Question: I wrote some code for relativelayout in android but without xml and following is the code i used.
'''
package layout.program;
import android.app.Activity;
import android.os.Bundle;
import android.view.ViewGroup.LayoutParams;
import android.widget.Button;
import android.widget.EditText;
import android.widget.RelativeLayout;
import android.widget.TextView;
public class Relativelayout extends Activity{
public void onCreate(Bundle savedInstanceState){
super.onCreate(savedInstanceState);
//setContentView(R.layout.relativelayout);
RelativeLayout relativelayout=new RelativeLayout(this);
RelativeLayout.LayoutParams layoutparams=new RelativeLayout.LayoutParams(LayoutParams.WRAP_CONTENT, LayoutParams.WRAP_CONTENT);
TextView textview=new TextView(this);
textview.setText("TopLeft");
textview.setId(1);
RelativeLayout.LayoutParams textviewparams=new RelativeLayout.LayoutParams(LayoutParams.WRAP_CONTENT, LayoutParams.WRAP_CONTENT);
textviewparams.addRule(RelativeLayout.ALIGN_PARENT_TOP);
textviewparams.addRule(RelativeLayout.ALIGN_PARENT_LEFT);
relativelayout.addView(textview, textviewparams);
TextView textview2=new TextView(this);
textview2.setText("TopRight");
RelativeLayout.LayoutParams textviewparams2=new RelativeLayout.LayoutParams(LayoutParams.WRAP_CONTENT, LayoutParams.WRAP_CONTENT);
textviewparams2.addRule(RelativeLayout.ALIGN_PARENT_TOP);
textviewparams2.addRule(RelativeLayout.ALIGN_PARENT_RIGHT);
relativelayout.addView(textview2, textviewparams2);
TextView textview3=new TextView(this);
textview3.setText("BottomRight");
RelativeLayout.LayoutParams textviewparams3=new RelativeLayout.LayoutParams(LayoutParams.WRAP_CONTENT, LayoutParams.WRAP_CONTENT);
textviewparams3.addRule(RelativeLayout.ALIGN_PARENT_BOTTOM);
textviewparams3.addRule(RelativeLayout.ALIGN_PARENT_RIGHT);
relativelayout.addView(textview3, textviewparams3);
TextView textview4=new TextView(this);
textview4.setText("BottomLeft");
RelativeLayout.LayoutParams textviewparams4=new RelativeLayout.LayoutParams(LayoutParams.WRAP_CONTENT, LayoutParams.WRAP_CONTENT);
textviewparams4.addRule(RelativeLayout.ALIGN_PARENT_BOTTOM);
textviewparams4.addRule(RelativeLayout.ALIGN_PARENT_LEFT);
relativelayout.addView(textview4, textviewparams4);
TextView textview5=new TextView(this);
textview5.setText("center");
RelativeLayout.LayoutParams textviewparams5=new RelativeLayout.LayoutParams(LayoutParams.WRAP_CONTENT, LayoutParams.WRAP_CONTENT);
textviewparams5.addRule(RelativeLayout.CENTER_IN_PARENT);
relativelayout.addView(textview5, textviewparams5);
EditText edittext=new EditText(this);
edittext.setHeight(90);
edittext.setTextSize(18);
edittext.setId(2);
RelativeLayout.LayoutParams edittextparams=new RelativeLayout.LayoutParams(LayoutParams.FILL_PARENT, LayoutParams.WRAP_CONTENT);
edittextparams.addRule(RelativeLayout.ALIGN_LEFT,1);
edittextparams.addRule(RelativeLayout.BELOW,1);
relativelayout.addView(edittext,edittextparams);
Button save=new Button(this);
save.setText("SAVE");
save.setId(3);
RelativeLayout.LayoutParams saveparams=new RelativeLayout.LayoutParams(LayoutParams.WRAP_CONTENT, LayoutParams.WRAP_CONTENT);
saveparams.addRule(RelativeLayout.BELOW,2);
saveparams.addRule(RelativeLayout.ALIGN_LEFT);
relativelayout.addView(save,saveparams);
Button cancle=new Button(this);
cancle.setText("CANCLE");
RelativeLayout.LayoutParams cancleparams=new RelativeLayout.LayoutParams(LayoutParams.WRAP_CONTENT, LayoutParams.WRAP_CONTENT);
cancleparams.addRule(RelativeLayout.BELOW,2);
cancleparams.addRule(RelativeLayout.ALIGN_RIGHT);
relativelayout.addView(cancle,cancleparams);
this.addContentView(relativelayout, layoutparams);
}
'''
}
The problem is i expected cancle button to align on right side but its aligning on left side and covering the save button... But what is the problem in my code.,
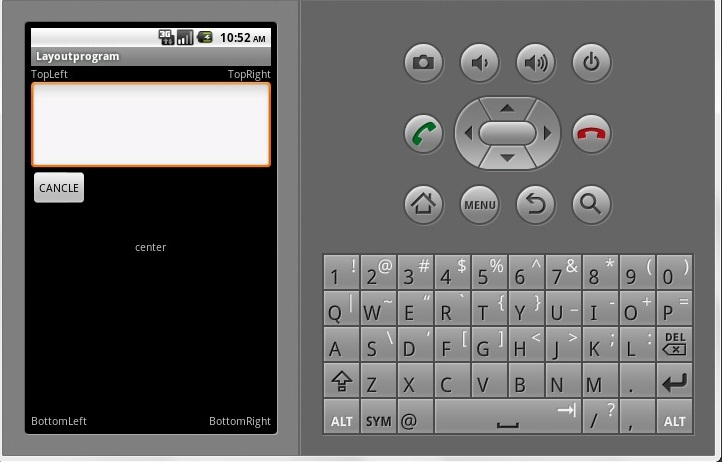
Answer: try cancleparams.addRule(RelativeLayout.ALIGN_PARENT_RIGHT);
That should work.